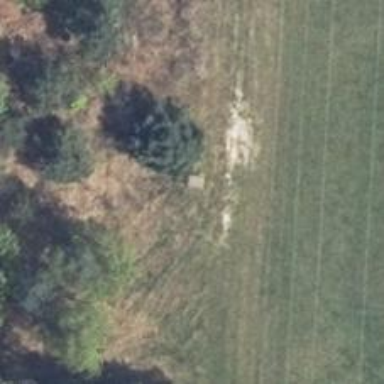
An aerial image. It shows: Hunting stand.